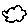
Label: cloud